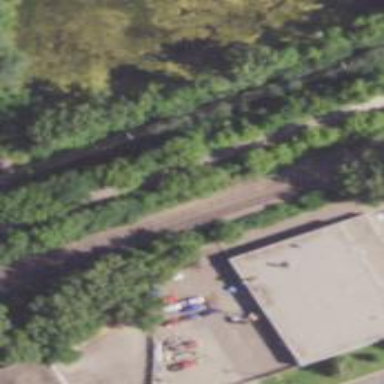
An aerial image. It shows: Contact line indicates electrification.